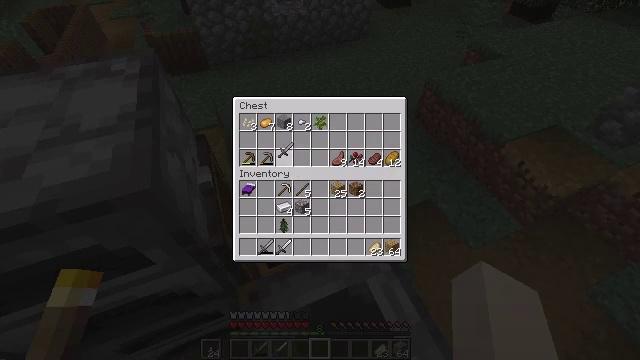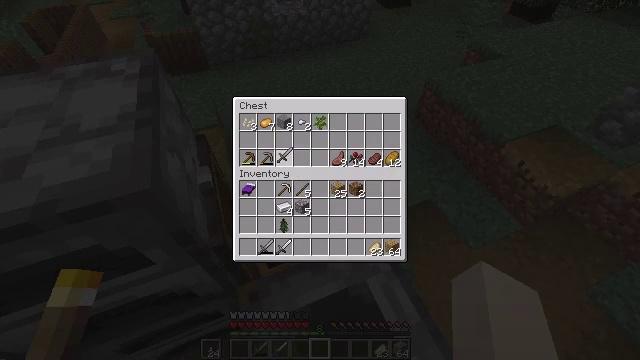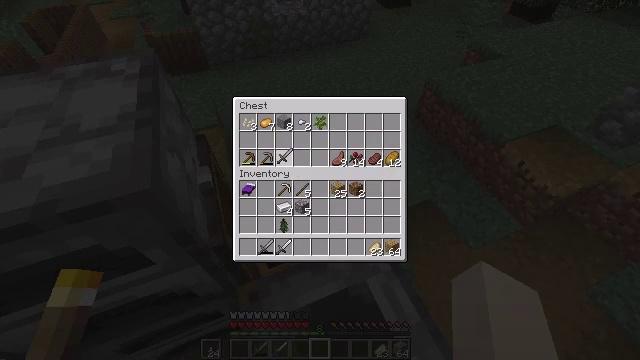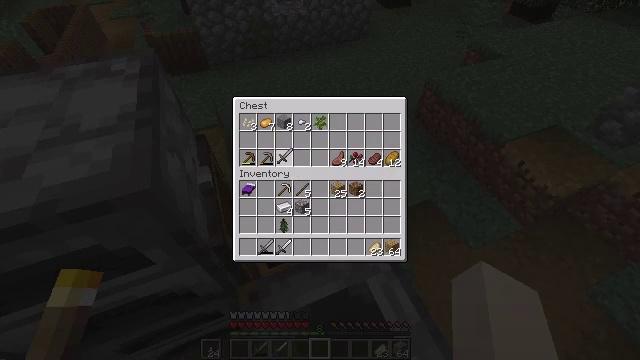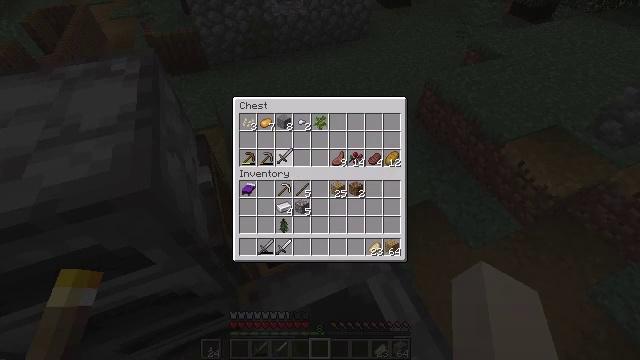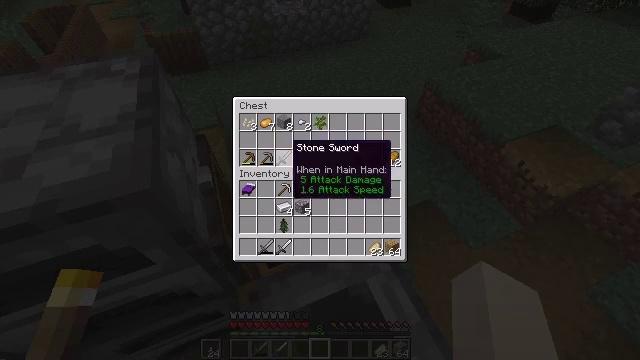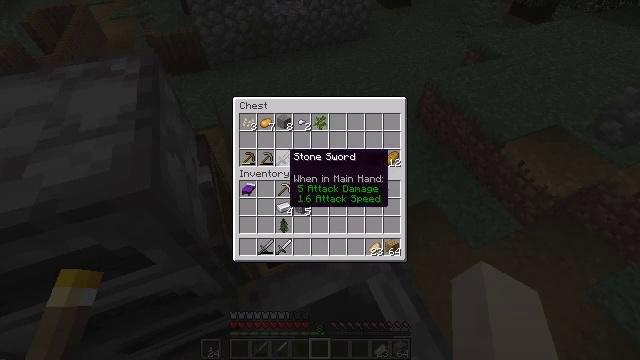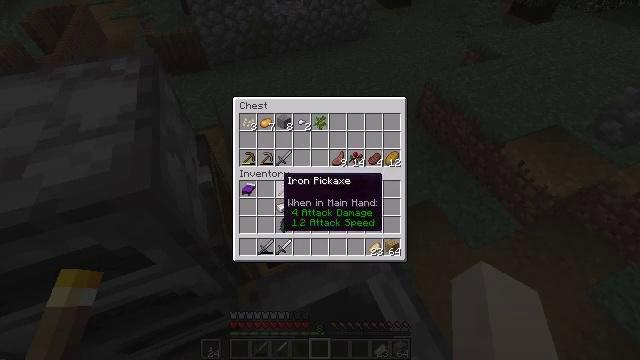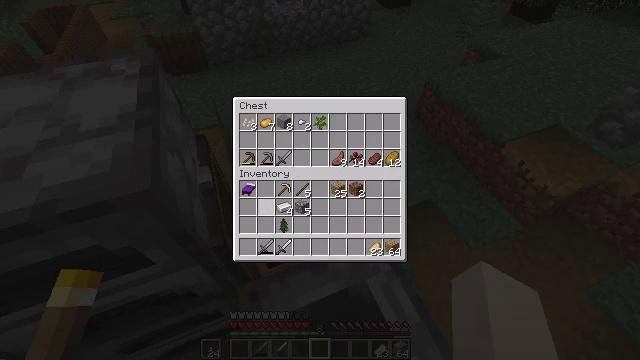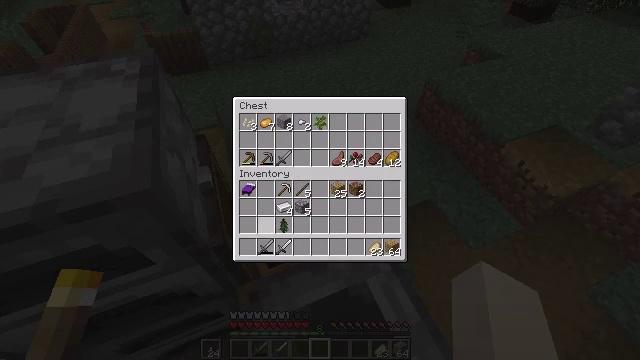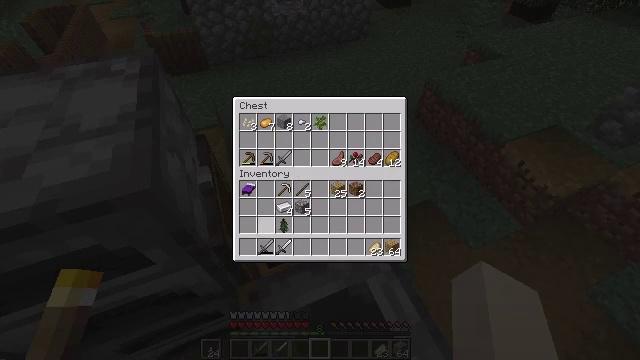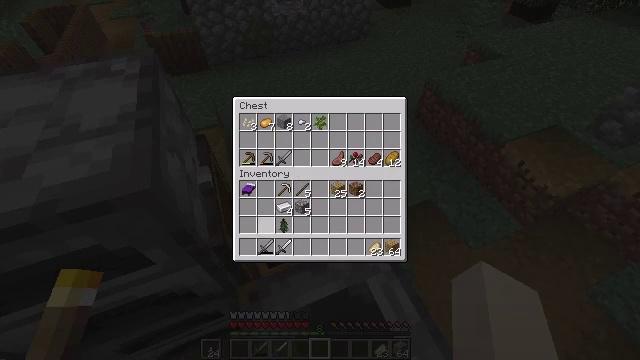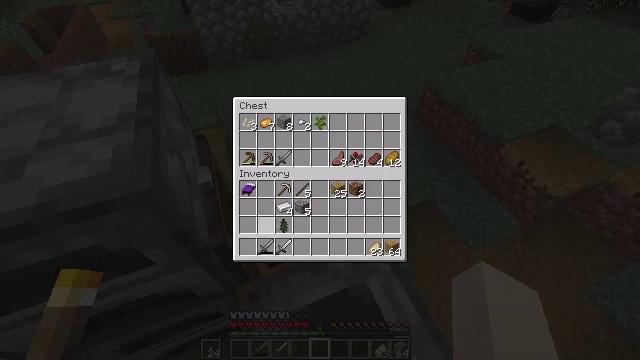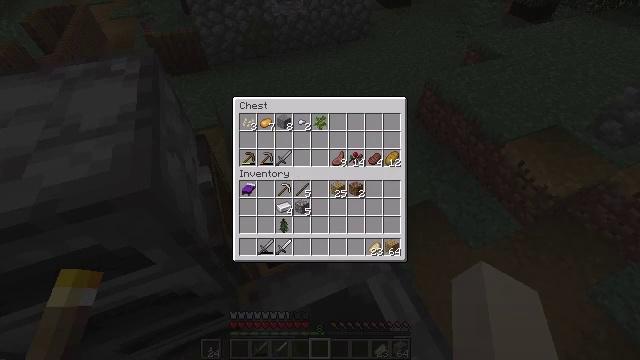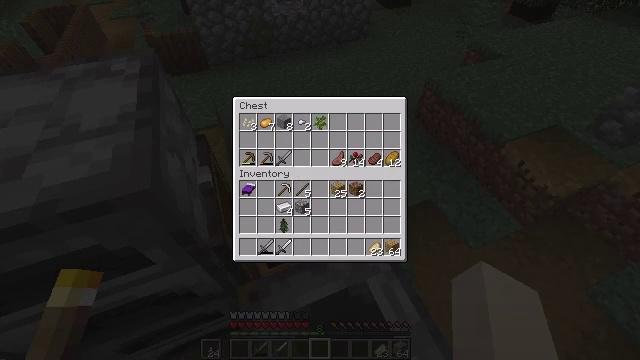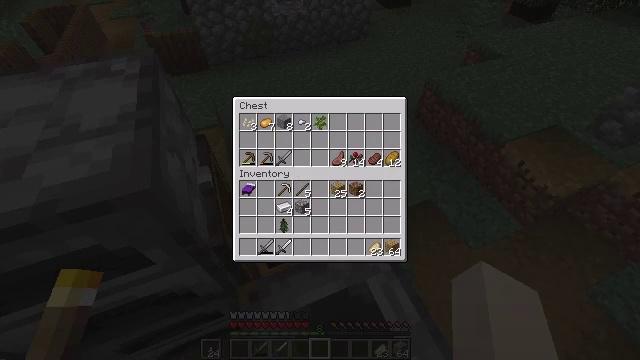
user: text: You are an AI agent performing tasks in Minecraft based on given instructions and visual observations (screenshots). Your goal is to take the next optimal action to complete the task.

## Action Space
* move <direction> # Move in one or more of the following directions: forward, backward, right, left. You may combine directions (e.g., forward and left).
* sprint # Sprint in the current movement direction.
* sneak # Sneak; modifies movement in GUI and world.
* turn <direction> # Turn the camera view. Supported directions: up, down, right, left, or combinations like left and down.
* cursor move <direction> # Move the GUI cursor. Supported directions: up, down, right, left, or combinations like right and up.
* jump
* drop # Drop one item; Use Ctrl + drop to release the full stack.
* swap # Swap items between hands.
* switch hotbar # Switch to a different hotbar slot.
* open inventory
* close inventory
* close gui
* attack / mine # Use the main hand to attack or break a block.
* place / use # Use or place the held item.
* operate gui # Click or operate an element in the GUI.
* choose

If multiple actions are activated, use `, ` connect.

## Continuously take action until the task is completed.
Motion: motion action
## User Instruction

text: Remove oak leaves from branches.
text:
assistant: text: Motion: no_op
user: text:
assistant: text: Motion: no_op
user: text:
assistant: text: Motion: operate gui
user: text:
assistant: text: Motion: operate gui
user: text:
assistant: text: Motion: no_op
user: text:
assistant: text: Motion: cursor move down
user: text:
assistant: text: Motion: cursor move down
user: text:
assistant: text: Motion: cursor move down
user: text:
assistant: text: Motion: cursor move down
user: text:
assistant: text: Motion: no_op
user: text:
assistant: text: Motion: no_op
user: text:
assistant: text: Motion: no_op
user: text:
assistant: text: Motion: no_op
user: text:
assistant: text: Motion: no_op
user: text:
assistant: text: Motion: no_op
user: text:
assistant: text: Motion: operate gui
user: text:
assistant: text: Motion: operate gui
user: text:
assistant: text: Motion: cursor move up
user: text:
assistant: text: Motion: cursor move right and up
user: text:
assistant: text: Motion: cursor move up
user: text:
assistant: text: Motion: no_op
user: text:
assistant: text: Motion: no_op
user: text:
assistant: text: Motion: no_op
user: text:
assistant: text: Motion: no_op
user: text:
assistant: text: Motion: no_op
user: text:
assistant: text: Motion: no_op
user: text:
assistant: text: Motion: no_op
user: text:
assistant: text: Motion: no_op
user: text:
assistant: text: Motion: cursor move down
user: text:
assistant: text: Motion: cursor move left and down